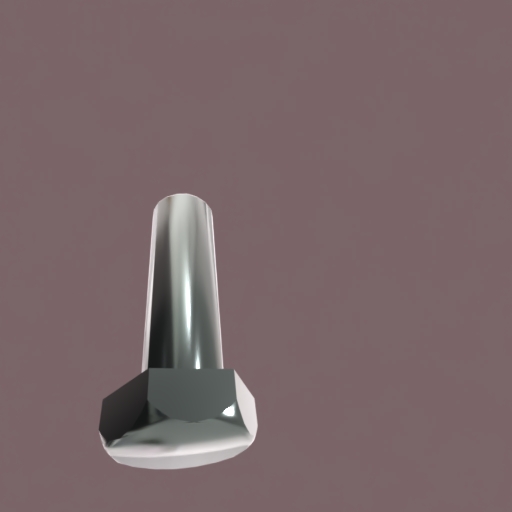
Label: bolt